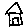
Label: house